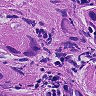
Metastatic tissue present: yes